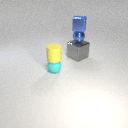
small cyan rubber sphere below small yellow rubber cylinder